Question: I'm trying to pass some properties to view but I get wrong one in view.
Here is the :
'''
public class ModuleDetails {
public long Id { get; set; }
public string ModuleId { get; set; }
public string TypeName { get; set; }
public string KindName { get; set; }
public IEnumerable<Property> Properties { get; set; }
}
public class Property {
public string Name { get; set; }
public string Value { get; set; }
}
'''
This is what I've done in :
'''
public ActionResult Details(long id) {
var ownerId = _dbSis.OwnedModules.Find(id);
var ownerName = _dbSis.Set<BusinessUnit>().Find(ownerId.ModuleOwnerId);
var module = (_dbSis.Modules.Select(m => new ModuleDetails {
Id = id,
ModuleId = m.ModuleId,
TypeName = m.ModuleType.TypeName,
KindName = m.ModuleType.ModuleKind.KindName,
Properties = m.PropertyConfiguration.PropertyInstances.Select(
x => new Property {Name = x.Property.Name, Value = x.Value})
}));
return View(module.FirstOrDefault());//am i doing something wrong here?
}
'''
and the :
'''
@using BootstrapSupport
@model AdminPortal.Areas.Hardware.Models.ModuleDetails
@{
ViewBag.Title = "Details";
Layout = "~/Views/shared/_BootstrapLayout.basic.cshtml";
}
<fieldset>
<legend>Module <small>Details</small></legend>
<dl class="dl-horizontal"> <!-- use this class on the dl if you want horizontal styling http://twitter.github.com/bootstrap/base-css.html#typography class="dl-horizontal"-->
<dt>ID</dt>
<dd>@Model.Id</dd>
<dt>Module ID</dt>
<dd>@Model.ModuleId</dd>
<dt>Module Type</dt>
<dd>@Model.TypeName</dd>
<dt>Module Kind</dt>
<dd>@Model.KindName</dd>
@foreach (var properties in Model.Properties)
{
<dt>Property Names</dt>
<dd>@properties.Name</dd>
<dt>Property Value</dt>
<dd>@properties.Value\</dd>
}
</dl>
</fieldset>
<p>
@Html.ActionLink("Edit", "Edit", Model.GetIdValue()) |
@Html.ActionLink("Back to List", "ModuleList")
</p>
'''
now when I run the program and set the break point in action of my controller I get this

I can see that there is some Name and Value in property.
but in view I always get Details of First Item no matter which item I select, but the ID is the Id is Id i selected.
Is it because I'm doing
'''
return View(module.FirstOrDefault());
'''
How do I pass the correct item and its property to View?
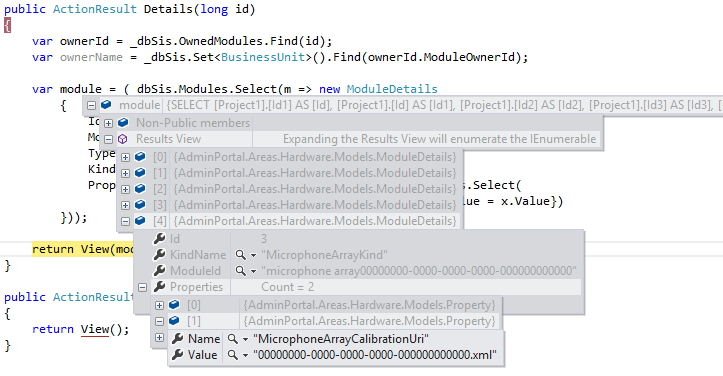
Answer: if you want the proper item with an Id = some id to display, you need to select the record by Id. in your code, add a where clause to your linq select statment, it could be...
'''
var module = (SbSis.Modules.Where(t => t.ID == id).Select( ....
'''